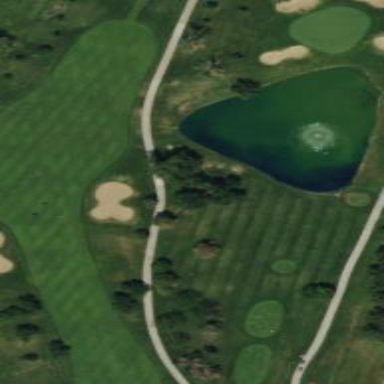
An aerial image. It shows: Golf fairway surrounded by grass.